Interaction volume radius: 5 \u00c5
Interaction volume height: 15 \u00c5
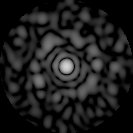
Disorder parameter: 0.8359